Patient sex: F
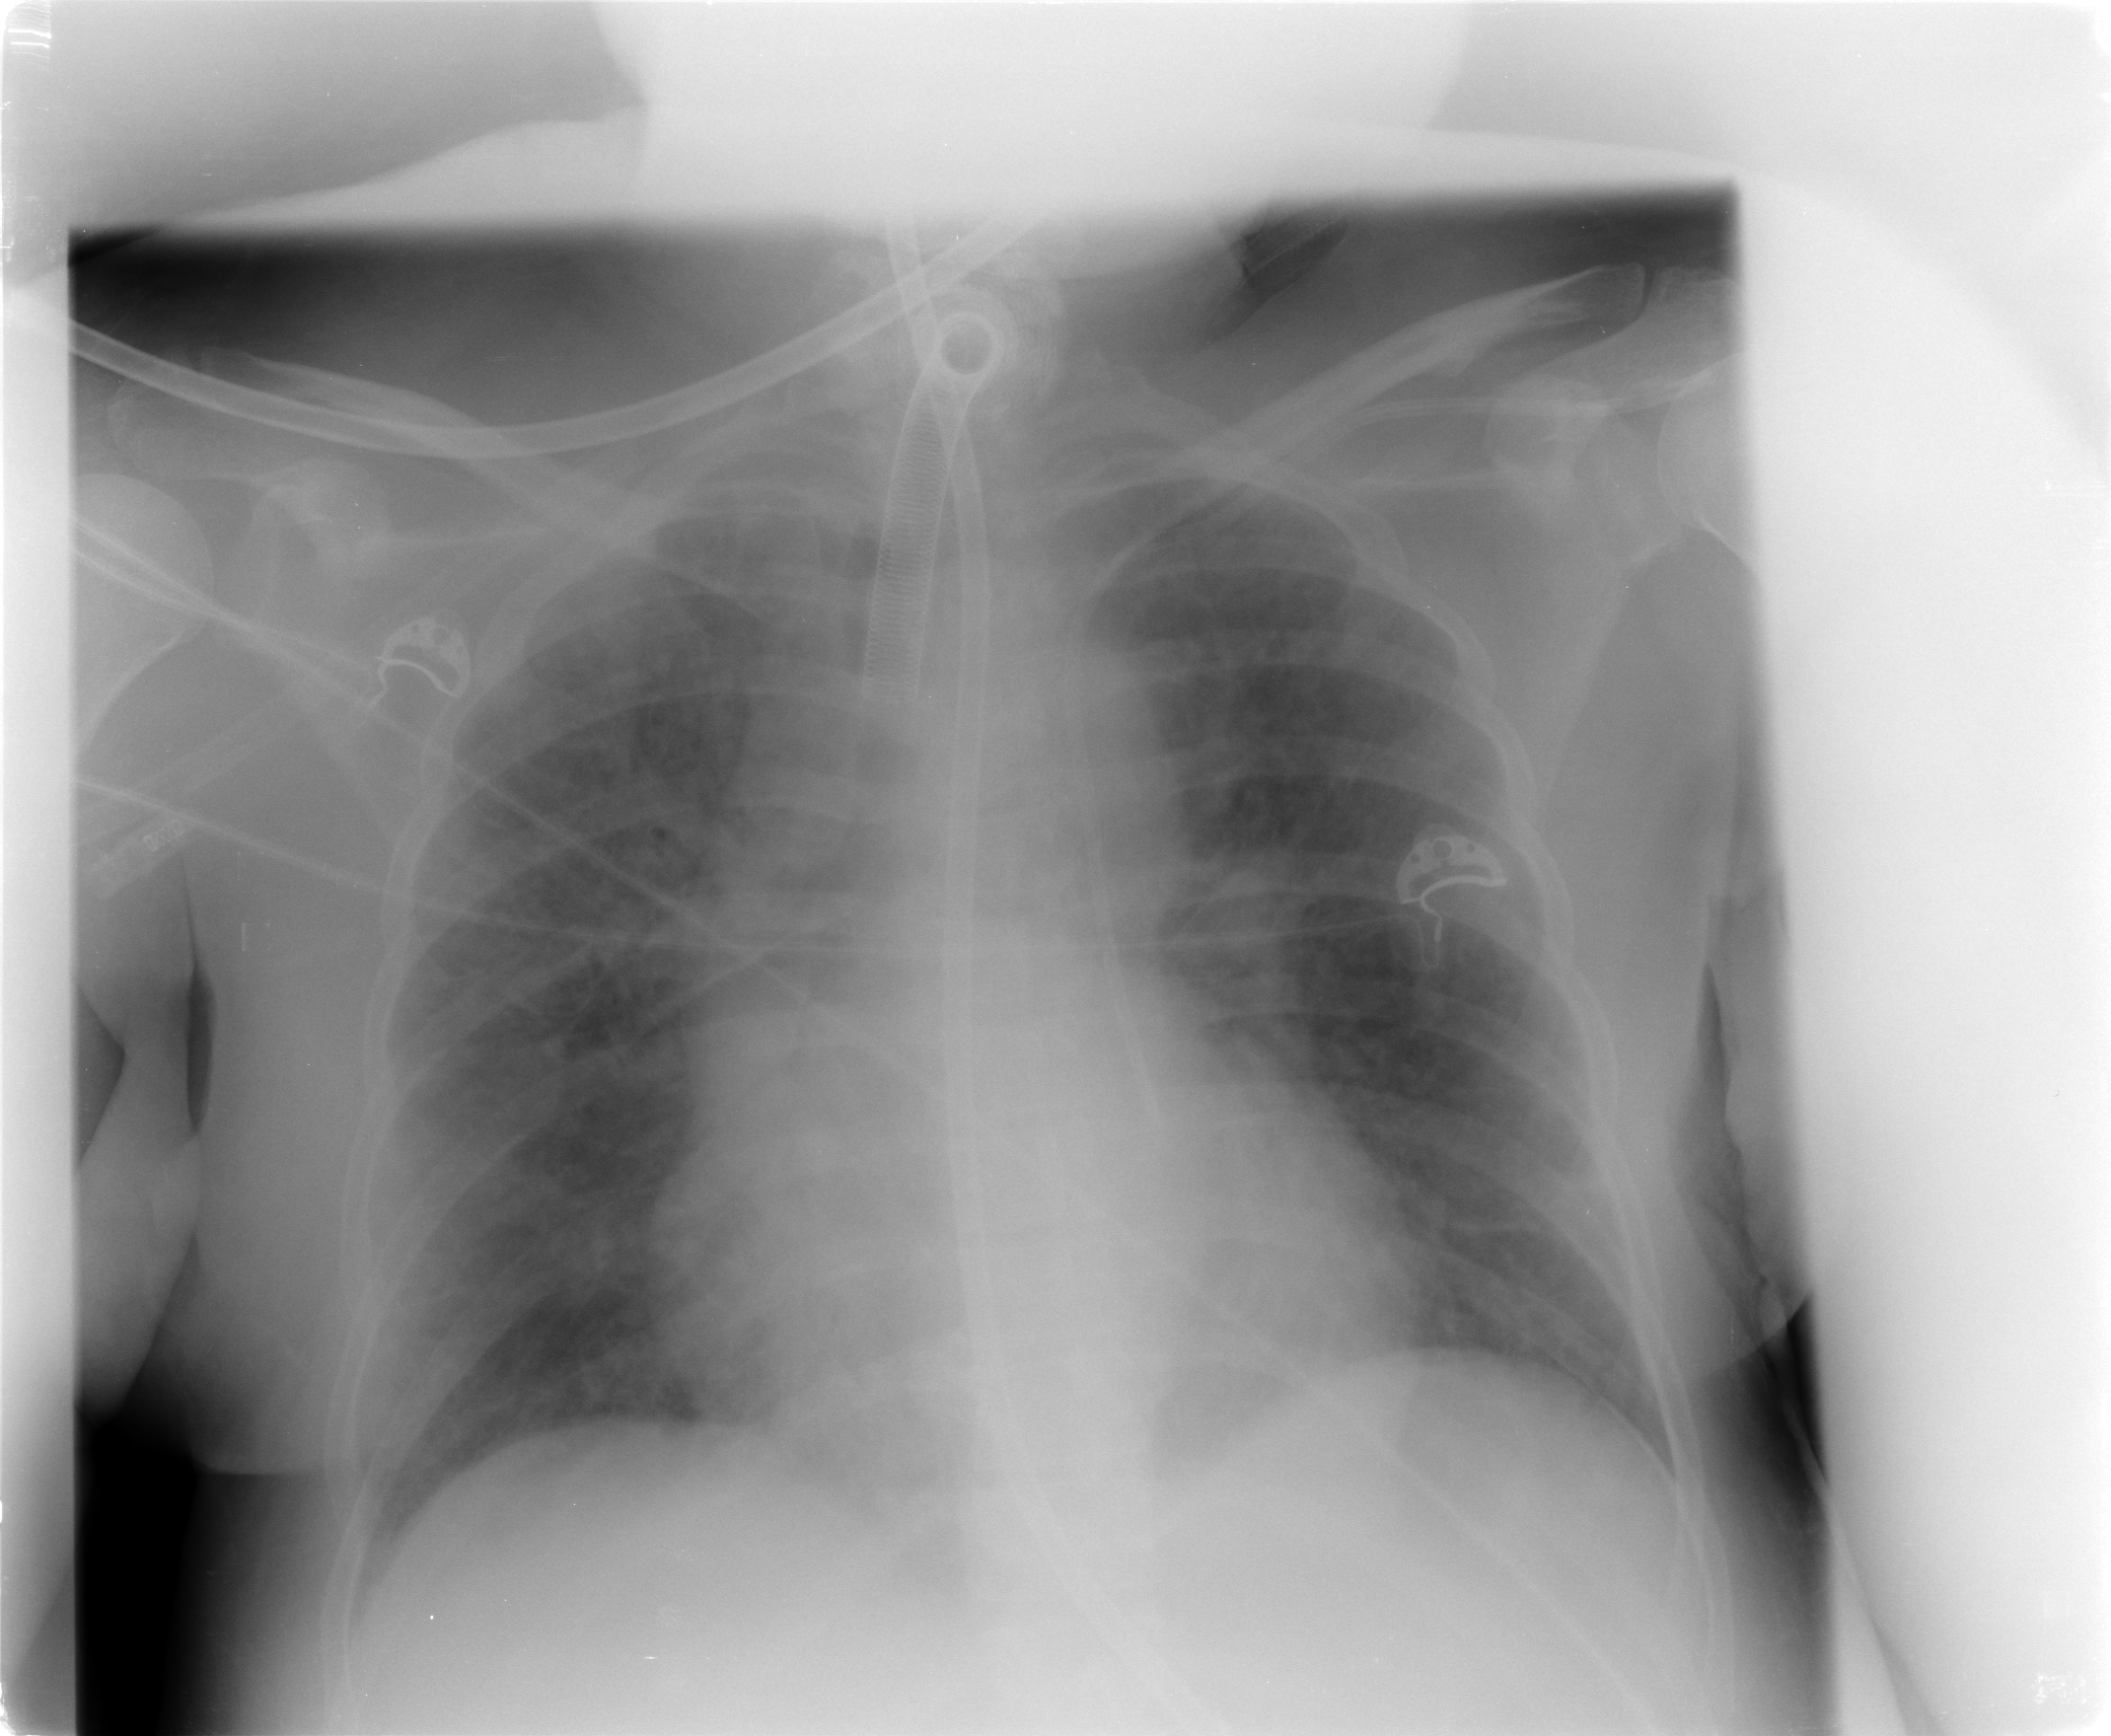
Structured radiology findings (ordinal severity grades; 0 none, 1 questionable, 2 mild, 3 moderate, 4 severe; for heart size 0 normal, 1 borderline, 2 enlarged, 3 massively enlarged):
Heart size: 2
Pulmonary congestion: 2
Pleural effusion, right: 1
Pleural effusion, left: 1
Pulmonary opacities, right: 3
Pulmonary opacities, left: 3
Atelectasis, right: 2
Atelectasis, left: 2